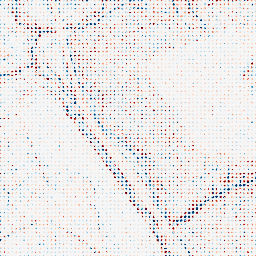
Category: edge_preserving
Decomposition family: bilateral
Decomposition parameters: d: 5
sigma_color: 150
sigma_space: 100
Upsampling method: sinc_blackman
Upsampling parameters: scale: 8
kernel_size: 4
Upsampling scale: 8